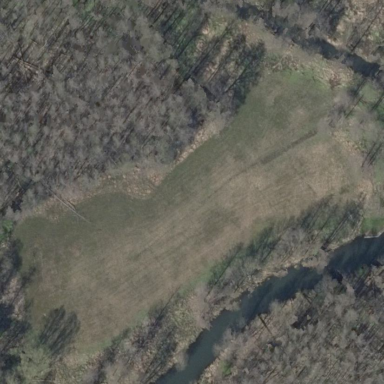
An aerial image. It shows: Wet meadow in wetland area.